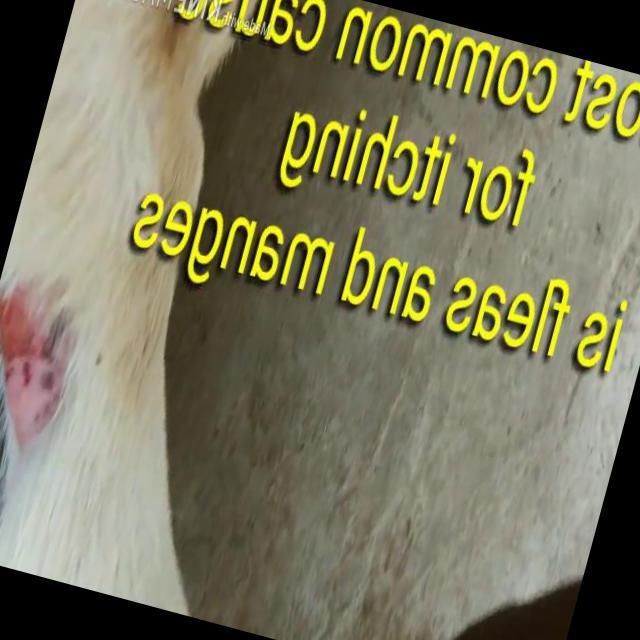
Canine dermatitis — inflammation of the skin presenting with erythema, pruritus, papules, and excoriation. May be allergic, contact, or atopic in origin.